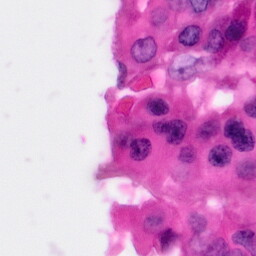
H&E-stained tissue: Pancreatic